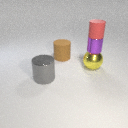
large brown rubber cylinder to the right of large gray metal cylinder